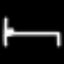
Label: bed